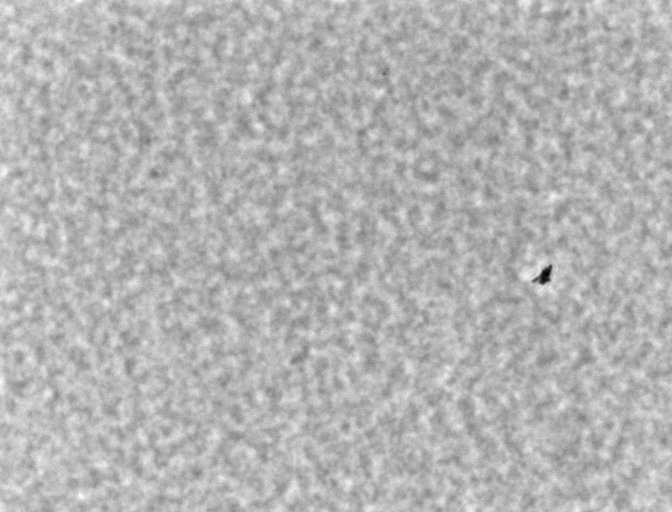
Listeria innocua